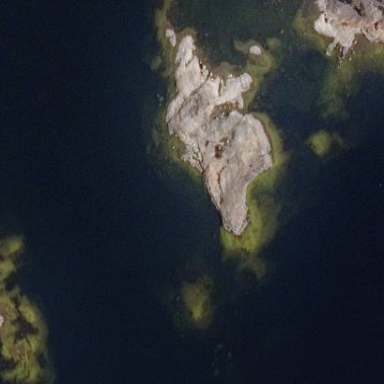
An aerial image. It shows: Islet along the natural coastline.